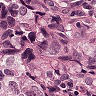
Metastatic tissue present: yes